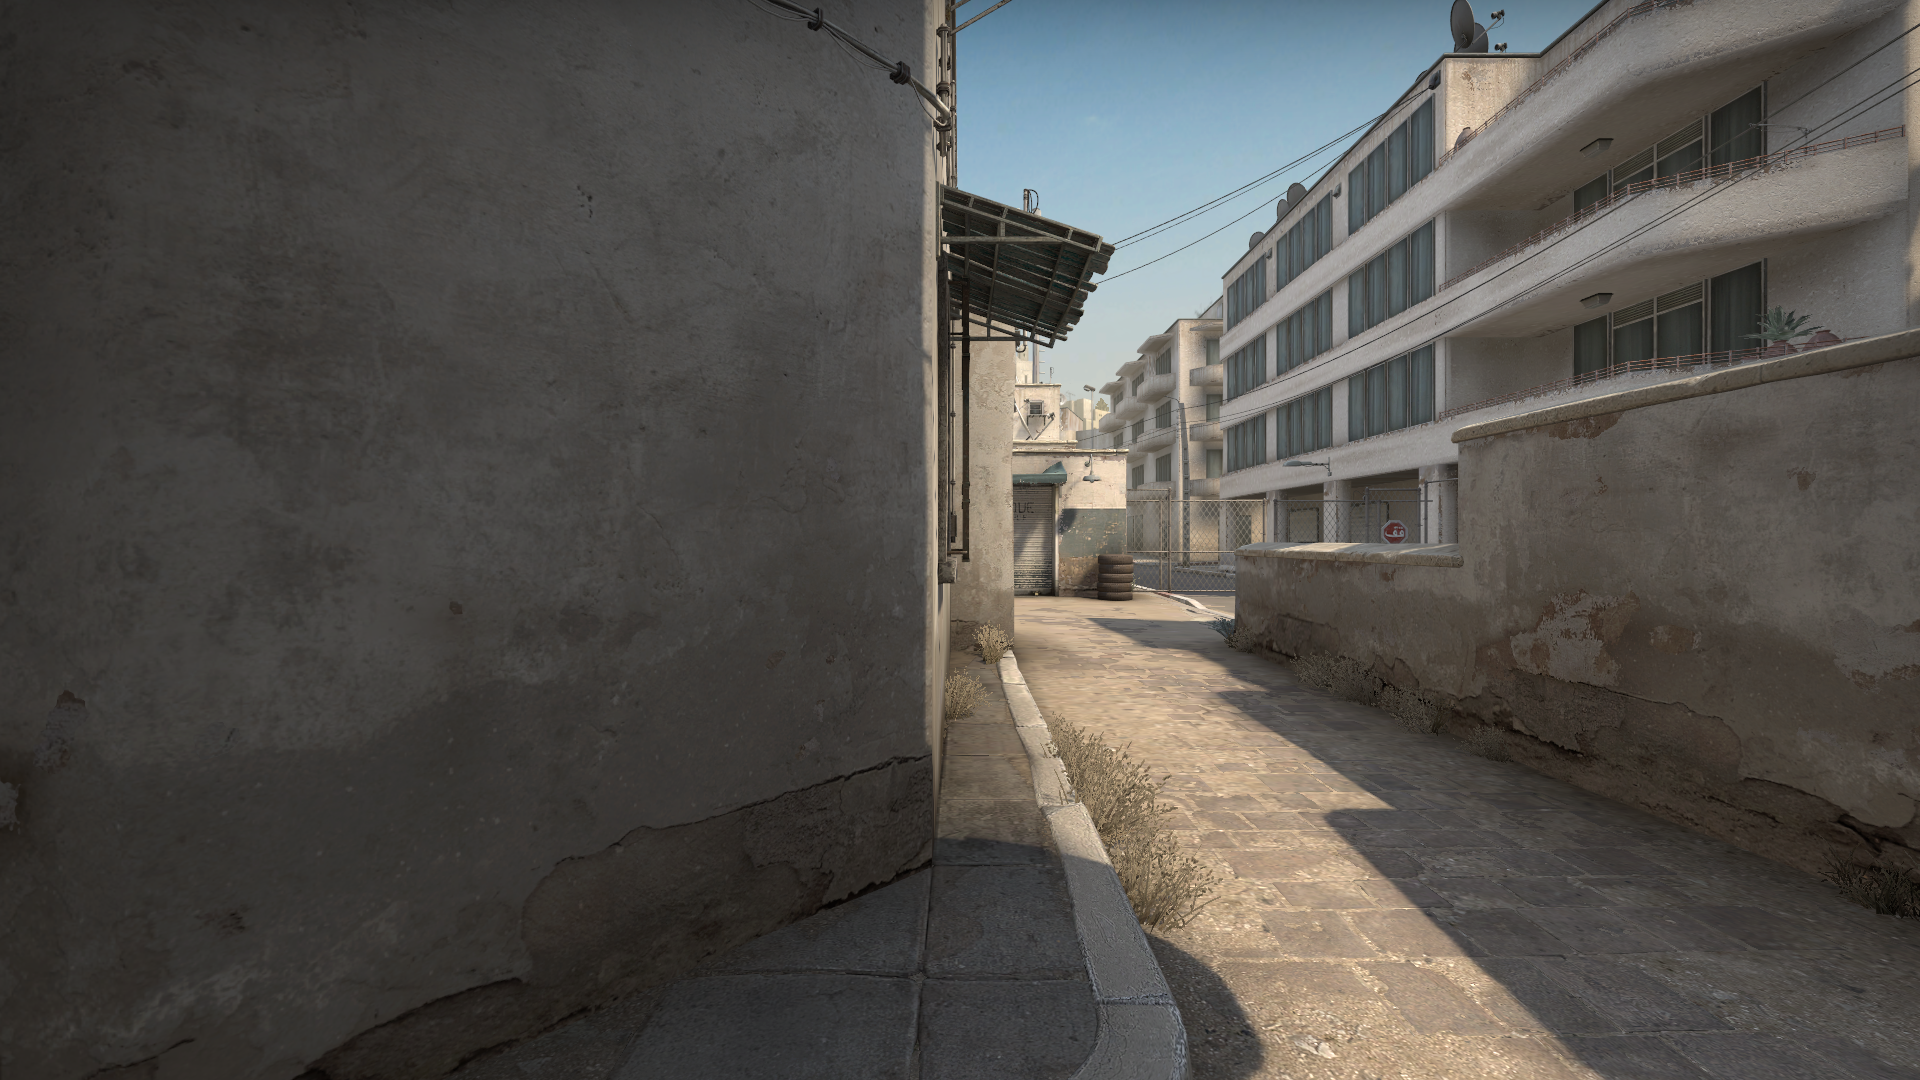
Map: de_dust2